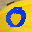
Label: 0